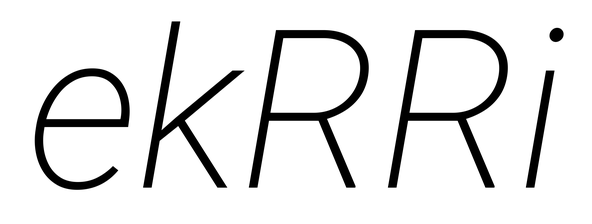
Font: Roboto-Italic_ExtraLight_Italic